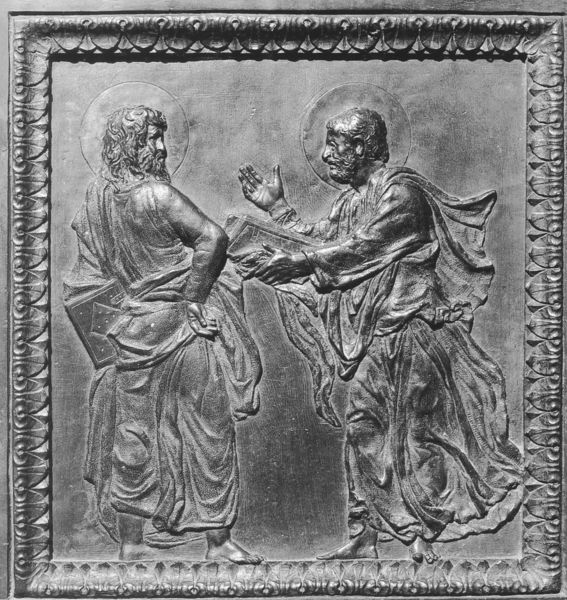
Titel: Aposteltür
Künstler: Donatello
Standort: Florenz, S. Lorenzo (EU - I - Toskana)
Schlagwörter: männer, gespräch, bart, vollbart, hände, gewand, mantel, relief, bronze, buch, barfuß, heiligenschein, heilige, heiligenscheine, bronce, gestikulieren, konversation, diskusion